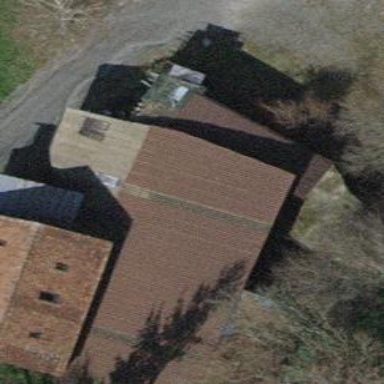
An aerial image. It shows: View of roof of building.